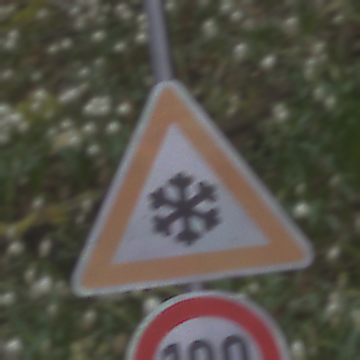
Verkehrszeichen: SchneeOderEisglaette
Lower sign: Geschwindigkeit100
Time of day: MorningAfternoon
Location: Outdoor (Nature)
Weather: PartlyCloudy
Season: NotSpecified
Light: Natural